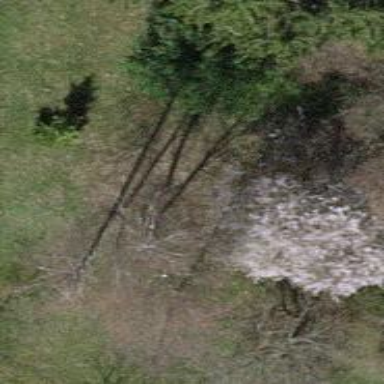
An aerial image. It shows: Deciduous broadleaved tree.